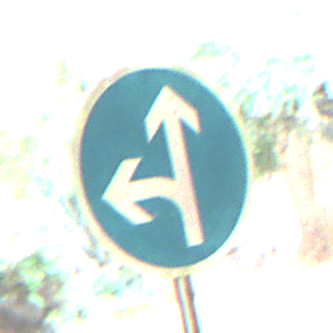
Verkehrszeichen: VorgeschriebeneFahrtrichtungGeradeausOderLinks
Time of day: MorningAfternoon
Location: Roofed (Special)
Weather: NotSpecified
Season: NotSpecified
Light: Artificial